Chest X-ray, AP view. Patient: 43 years old, sex M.
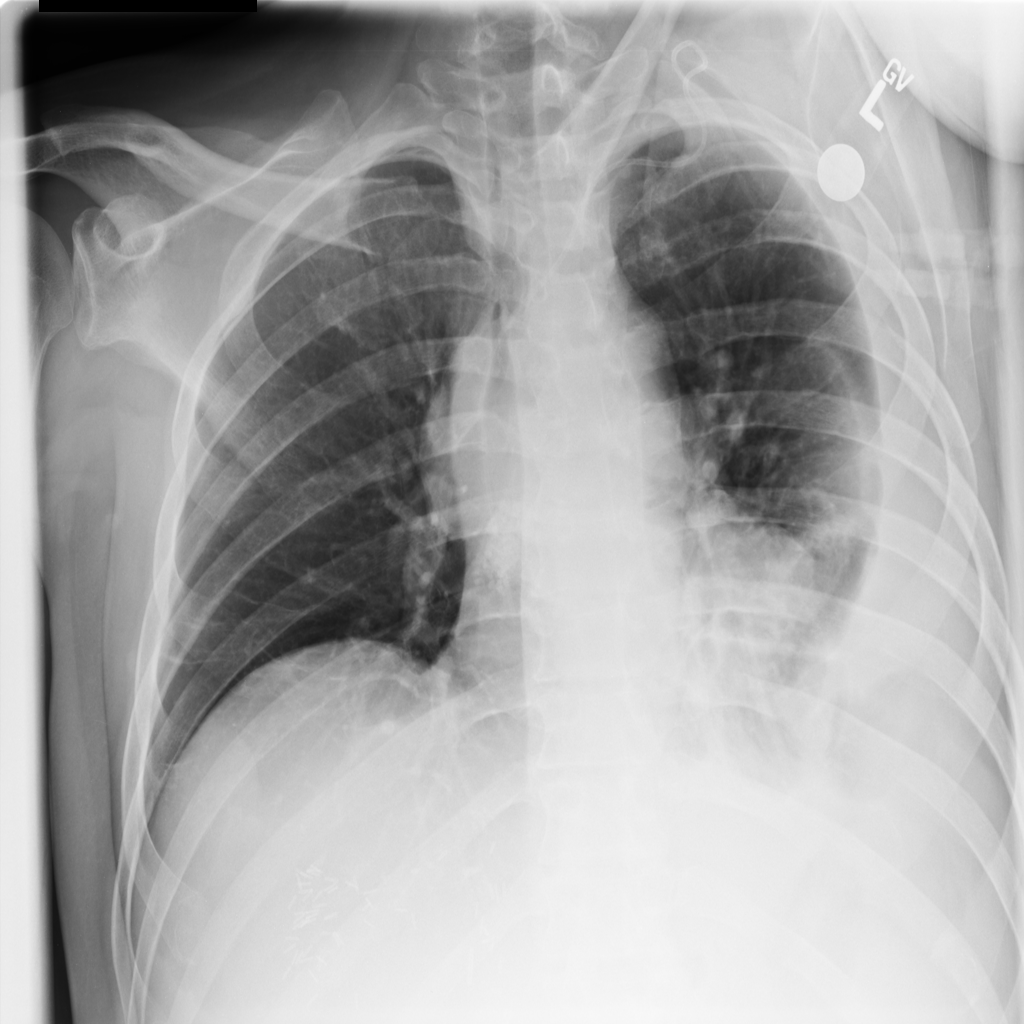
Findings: No Finding